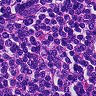
Metastatic tissue present: no